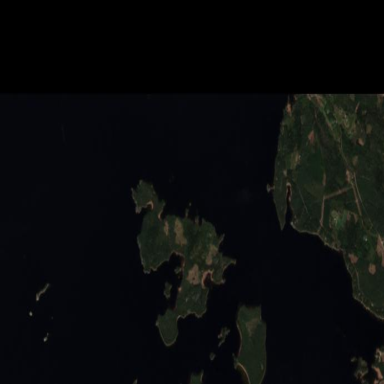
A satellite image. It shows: Island.